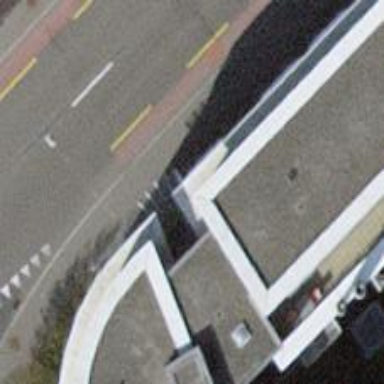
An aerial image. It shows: Restaurant.